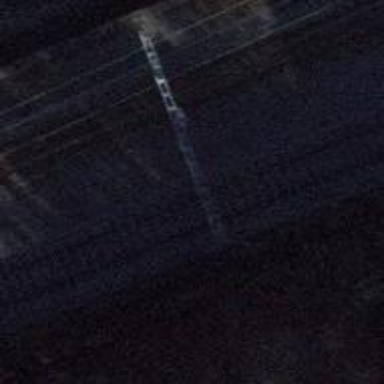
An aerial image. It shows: Catenary mast for power lines.